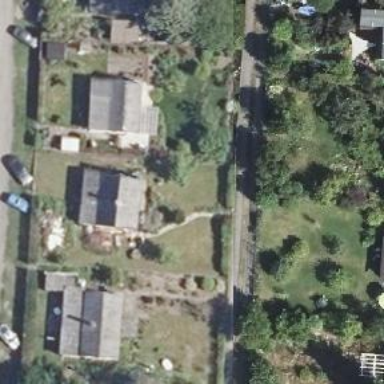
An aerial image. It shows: Plot in the allotments.